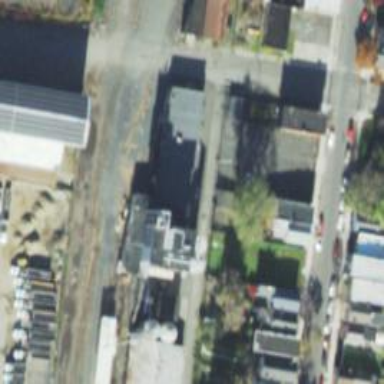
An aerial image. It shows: Rail spur service.